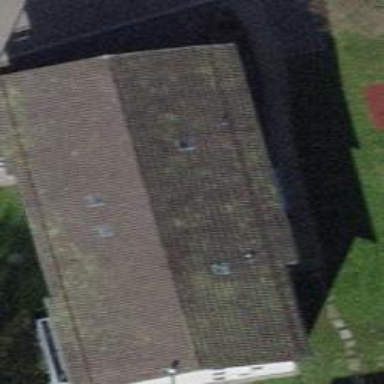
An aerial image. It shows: Gabled building with white exterior and brown roof.